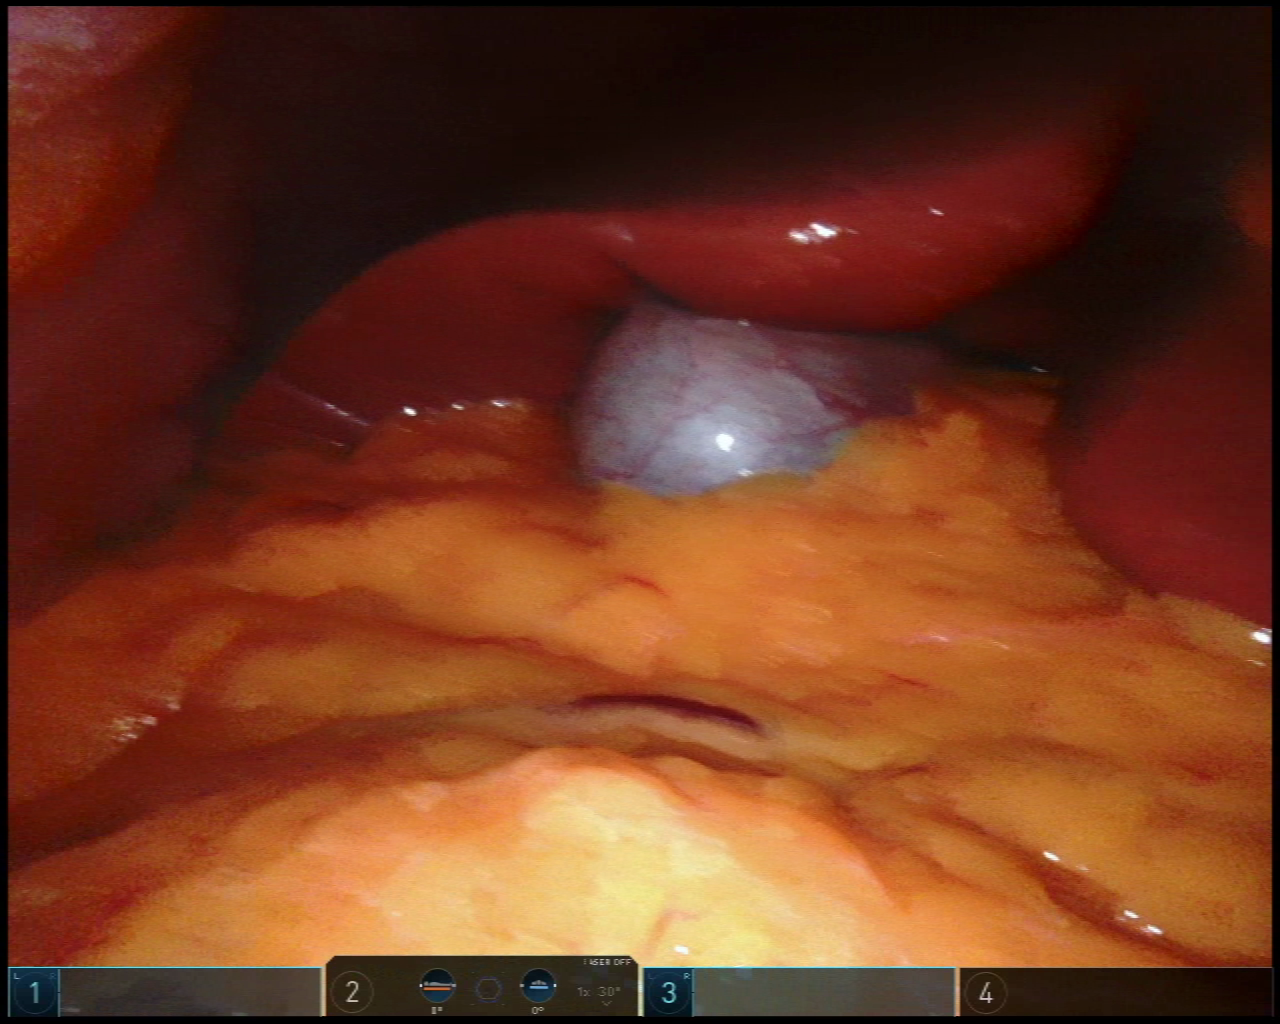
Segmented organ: liver
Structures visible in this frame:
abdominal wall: yes
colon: no
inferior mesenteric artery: no
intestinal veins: no
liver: yes
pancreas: no
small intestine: no
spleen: no
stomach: no
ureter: no
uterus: no
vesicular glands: no